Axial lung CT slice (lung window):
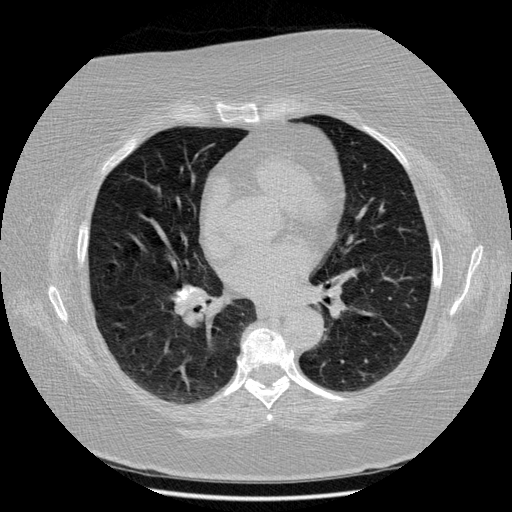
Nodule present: no